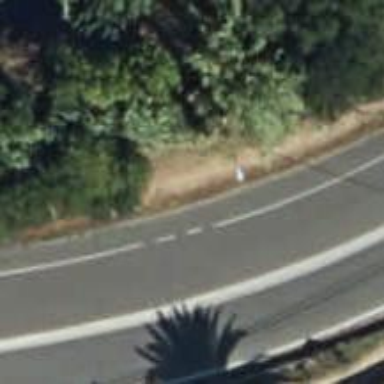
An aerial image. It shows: Secondary road with asphalt surface.